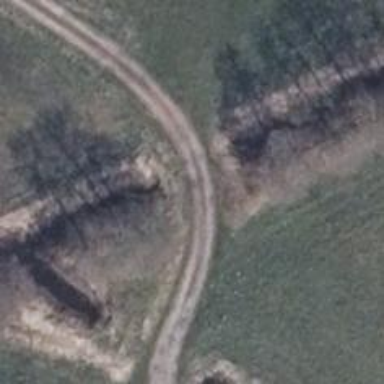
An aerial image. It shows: Culvert tunnel.